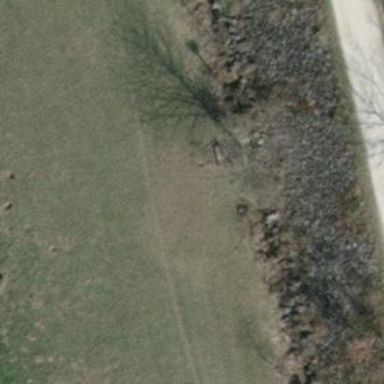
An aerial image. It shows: Brown bench.